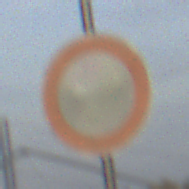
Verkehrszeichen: VerbotFahrzeugeAllerArt
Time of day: SunriseSunset
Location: Outdoor (Urban)
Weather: PartlyCloudy
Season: NotSpecified
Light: Natural